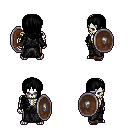
a pixel art fantasy rpg character, male body template, skeleton, gray robe, robe skirt, black right-swept hairstyle, shield, four views (front, back, left, right), 2x2 character sprite sheet, small pixel art, hard edges, no anti-aliasing